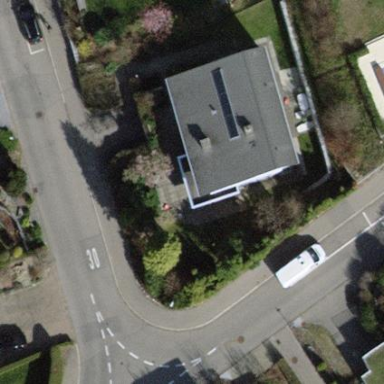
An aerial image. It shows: Detached building.